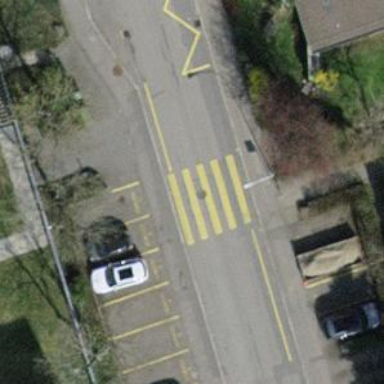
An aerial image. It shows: Uncontrolled zebra crossing on the road.